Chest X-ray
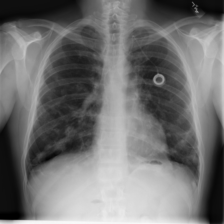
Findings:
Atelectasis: positive
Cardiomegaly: negative
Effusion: positive
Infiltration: negative
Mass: positive
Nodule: positive
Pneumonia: negative
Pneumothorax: negative
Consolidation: negative
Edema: positive
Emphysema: negative
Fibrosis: negative
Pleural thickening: negative
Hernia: negative